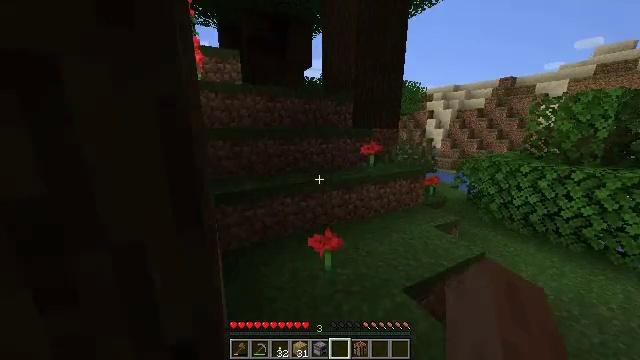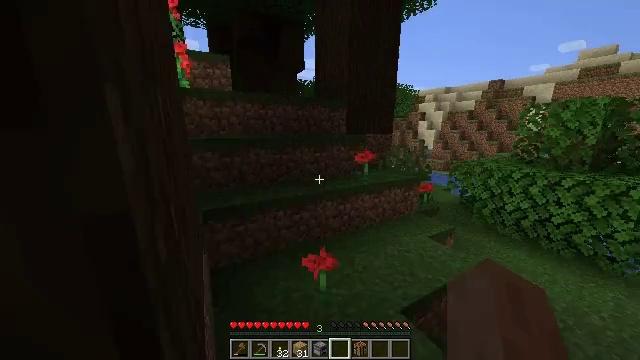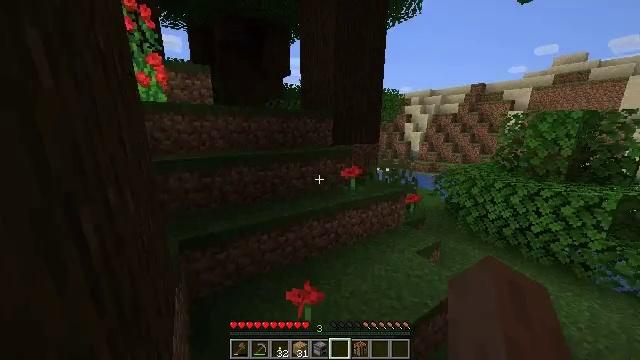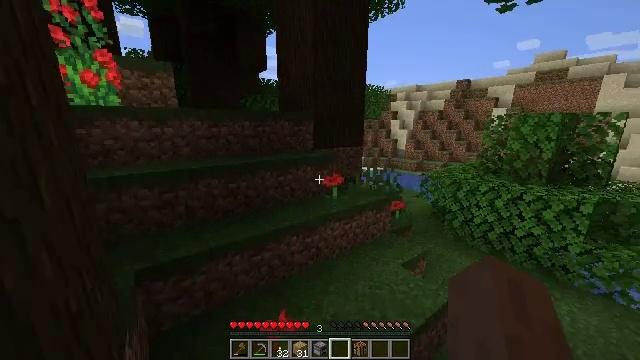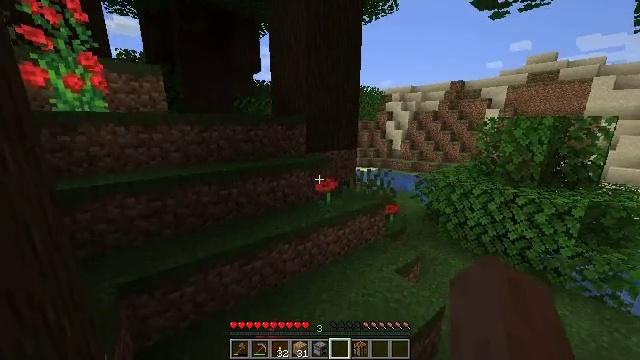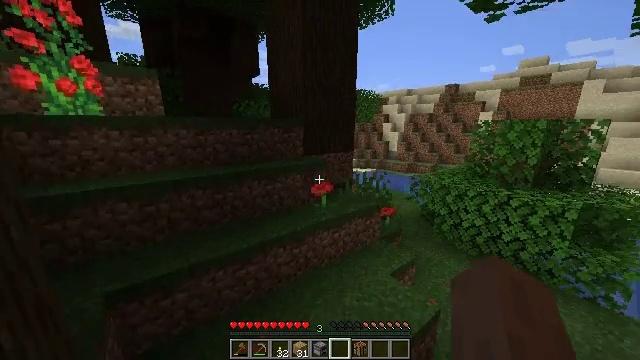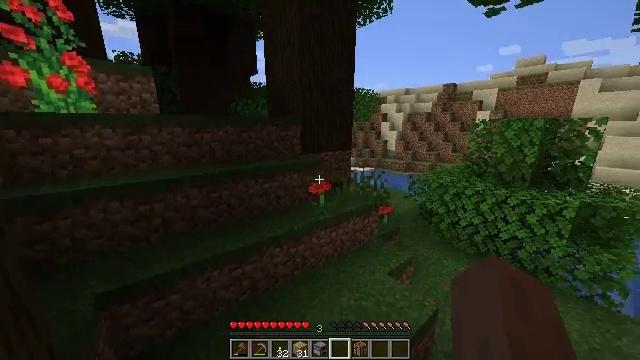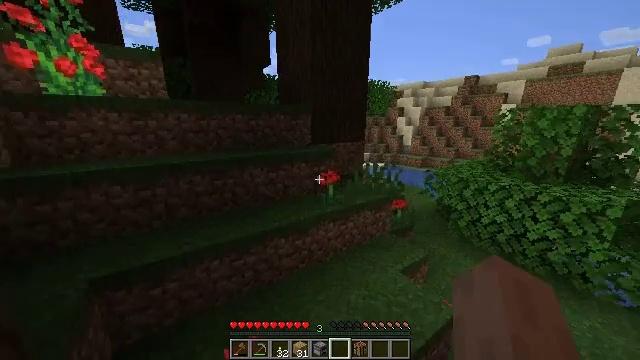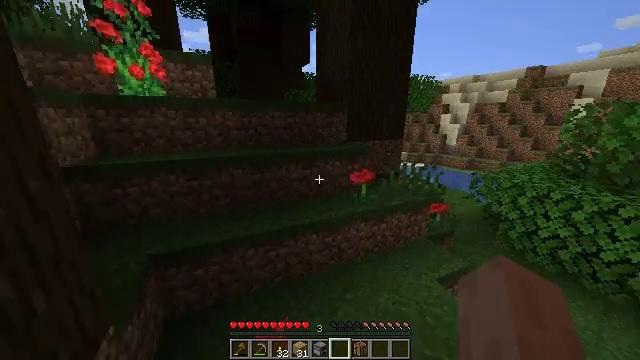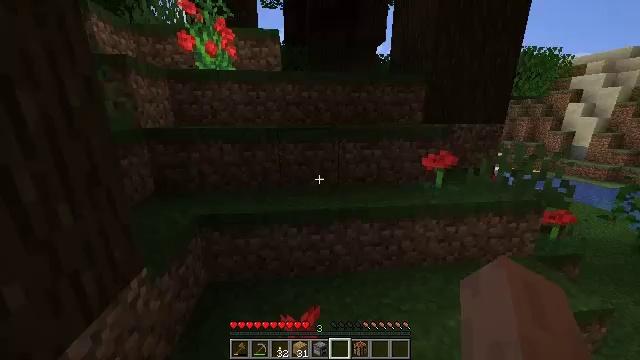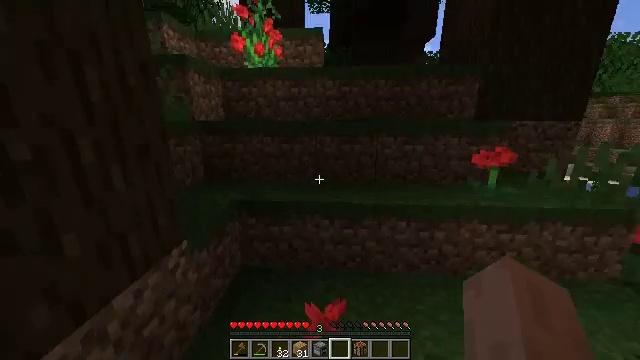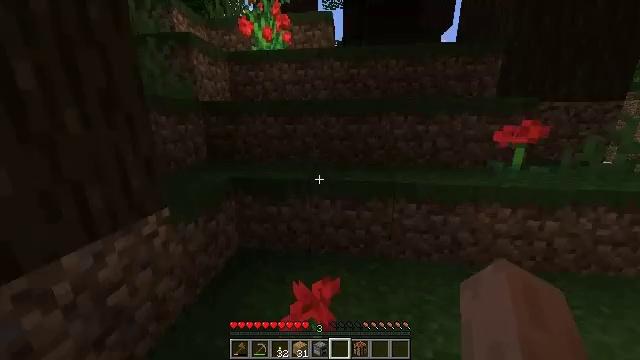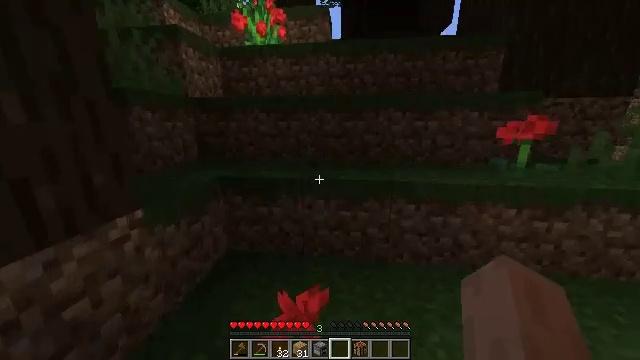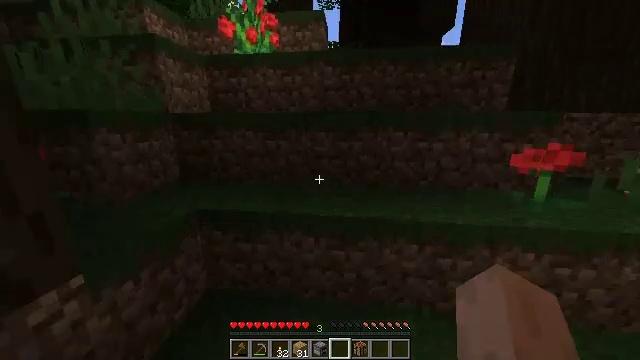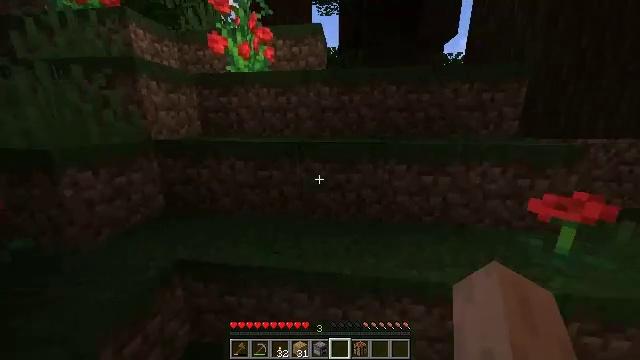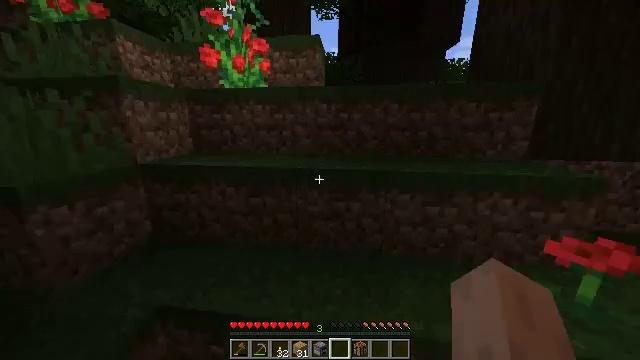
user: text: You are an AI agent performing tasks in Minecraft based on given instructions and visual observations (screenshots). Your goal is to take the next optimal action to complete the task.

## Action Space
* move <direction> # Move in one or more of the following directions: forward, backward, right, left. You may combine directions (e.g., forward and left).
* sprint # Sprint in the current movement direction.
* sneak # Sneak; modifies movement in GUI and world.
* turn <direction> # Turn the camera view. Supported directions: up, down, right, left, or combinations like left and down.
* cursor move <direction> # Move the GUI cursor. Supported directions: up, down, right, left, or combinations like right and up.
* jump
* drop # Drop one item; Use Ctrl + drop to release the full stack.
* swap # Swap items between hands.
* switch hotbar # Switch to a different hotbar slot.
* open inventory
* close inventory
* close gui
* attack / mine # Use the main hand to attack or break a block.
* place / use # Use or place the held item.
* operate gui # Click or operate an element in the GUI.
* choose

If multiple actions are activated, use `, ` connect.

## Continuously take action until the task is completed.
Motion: motion action
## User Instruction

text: Mine the red mushroom block in the forest.
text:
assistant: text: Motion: move forward, sprint, turn right, jump
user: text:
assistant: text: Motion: move forward, sprint, turn right, jump
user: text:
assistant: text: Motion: move forward, sprint, turn right, jump
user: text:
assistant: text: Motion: move forward, sprint, jump
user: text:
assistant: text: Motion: move forward, sprint, jump
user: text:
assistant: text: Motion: move forward, sprint, jump
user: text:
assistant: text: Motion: move forward, sprint, turn left and down, jump
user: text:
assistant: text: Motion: move forward, sprint, turn left, jump
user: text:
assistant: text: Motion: move forward, sprint, turn left, jump
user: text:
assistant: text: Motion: move forward, sprint, turn left
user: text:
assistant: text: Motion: move forward, sprint, turn left
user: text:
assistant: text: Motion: move forward, sprint
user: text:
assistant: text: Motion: move forward, sprint, jump
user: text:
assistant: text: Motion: move forward, sprint, jump
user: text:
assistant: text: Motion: move forward, sprint, jump
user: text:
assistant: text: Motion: move forward, sprint, jump
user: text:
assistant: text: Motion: move forward, sprint, jump
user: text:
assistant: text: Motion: move forward, sprint, jump
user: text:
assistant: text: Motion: move forward, sprint, jump
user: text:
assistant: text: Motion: move forward, sprint, jump
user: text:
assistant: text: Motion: move forward, sprint, jump
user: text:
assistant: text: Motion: move forward, sprint, jump
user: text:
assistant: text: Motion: move forward, sprint, jump
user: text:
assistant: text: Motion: move forward, sprint, jump
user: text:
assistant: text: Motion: move forward, sprint, jump
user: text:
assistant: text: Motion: move forward, sprint, turn right, jump
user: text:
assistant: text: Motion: move forward, sprint, turn right, jump
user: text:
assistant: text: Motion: move forward, sprint, turn right, jump
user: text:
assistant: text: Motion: move forward, sprint, turn right, jump
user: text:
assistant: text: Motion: move forward, sprint, jump